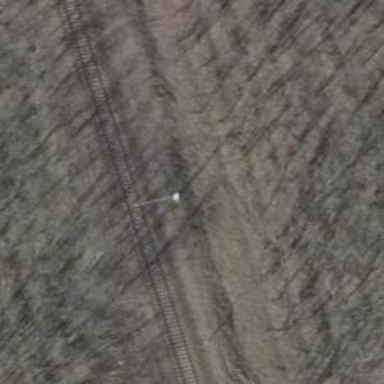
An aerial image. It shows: Railway signal.